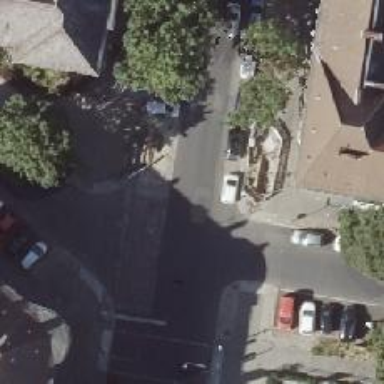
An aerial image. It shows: Unmarked crossing on footway.